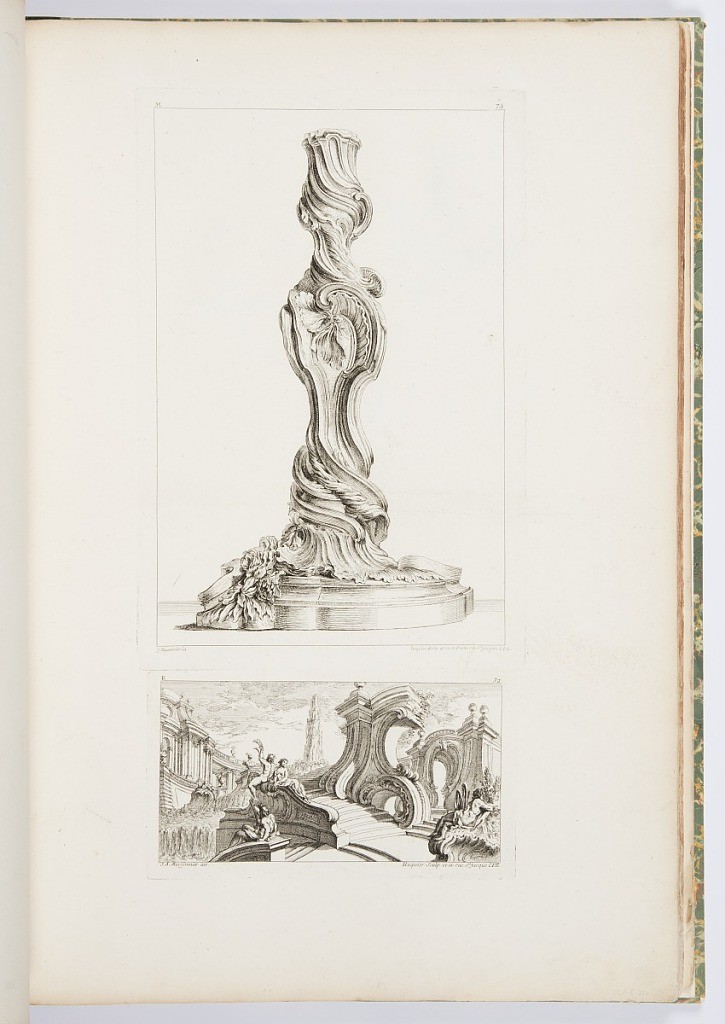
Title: Design for a Candlestick, plate 75, from Cinquième Livre d'Ornemens, from Oeuvres de Juste-Aurèle Meissonnier (Works by Juste-Aurèle Meissonnier)
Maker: Juste-Aurèle Meissonnier, French, b. Italy, 1695–1750
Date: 1748 (first printing 1734)
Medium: Engraving on white laid paper
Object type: Print
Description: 1921-6-212-33-a: Candlestick on platform; twisting from bottom to t...;     1921-6-212-33-b: View of fantastic architecture scene with four nud...